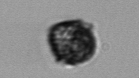
Label: Kryptoperidinium_triquetrum